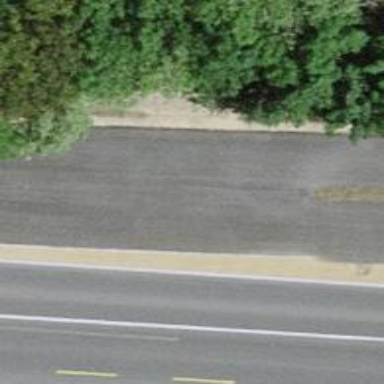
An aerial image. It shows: Compacted steps on the road.